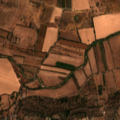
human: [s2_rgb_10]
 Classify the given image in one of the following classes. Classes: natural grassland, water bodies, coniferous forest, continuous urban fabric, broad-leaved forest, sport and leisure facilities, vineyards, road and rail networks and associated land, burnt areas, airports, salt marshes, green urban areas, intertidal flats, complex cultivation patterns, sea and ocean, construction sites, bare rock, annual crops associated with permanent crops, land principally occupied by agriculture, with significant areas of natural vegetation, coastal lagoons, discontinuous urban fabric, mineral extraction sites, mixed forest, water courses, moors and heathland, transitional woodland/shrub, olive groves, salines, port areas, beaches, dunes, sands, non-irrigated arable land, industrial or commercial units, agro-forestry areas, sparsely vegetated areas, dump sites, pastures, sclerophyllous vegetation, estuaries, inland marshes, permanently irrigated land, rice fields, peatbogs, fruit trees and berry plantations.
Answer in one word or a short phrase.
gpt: discontinuous urban fabric, vineyards, annual crops associated with permanent crops, complex cultivation patterns